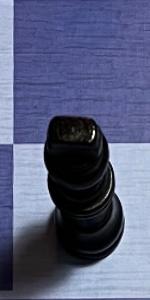
Label: King_Black